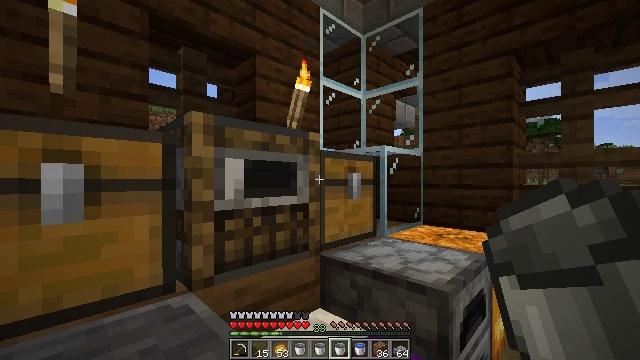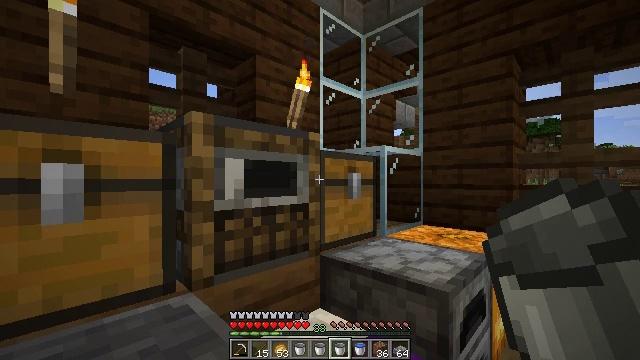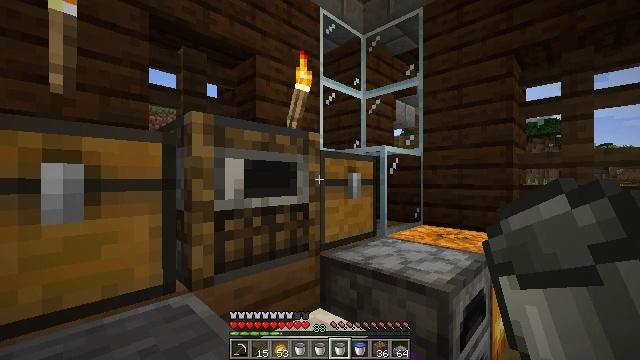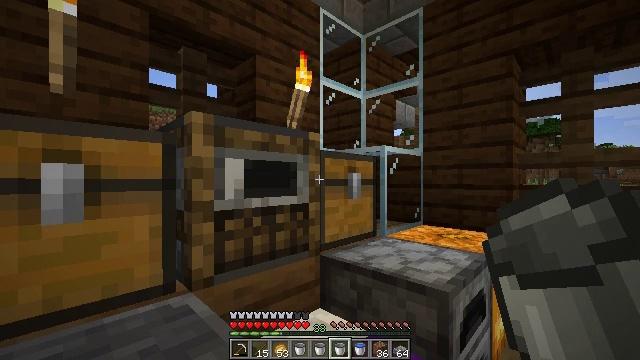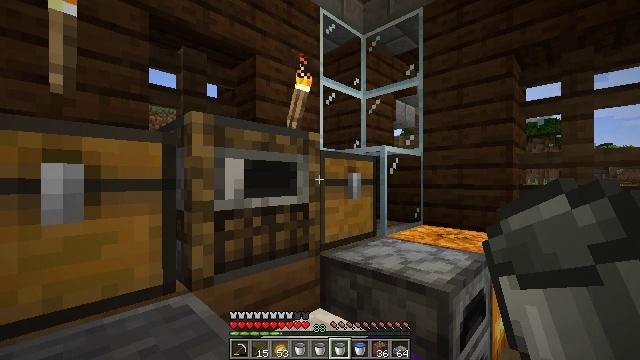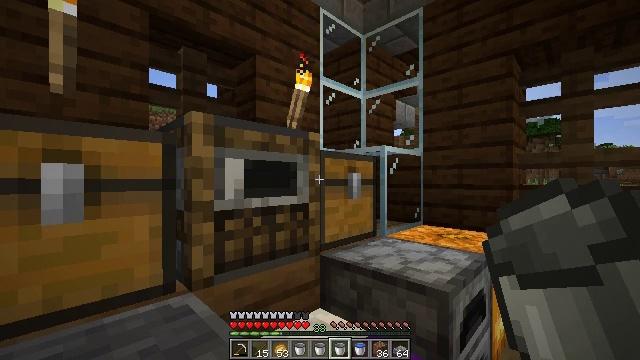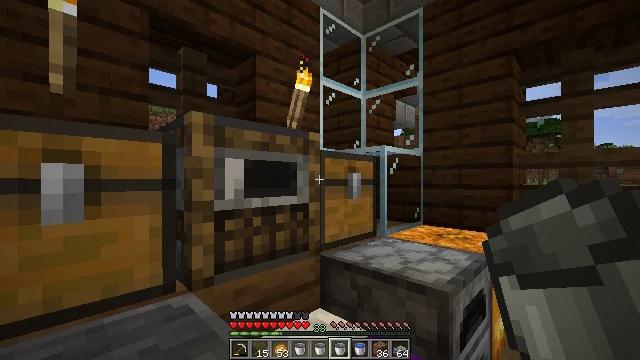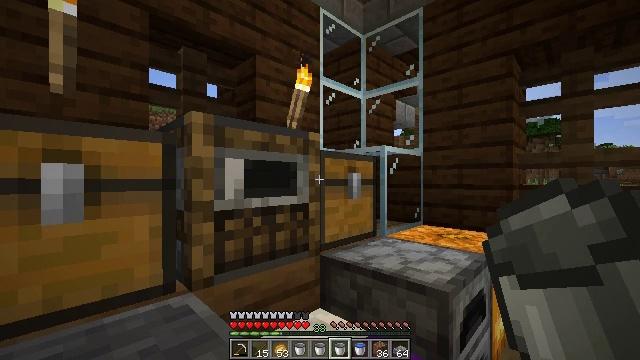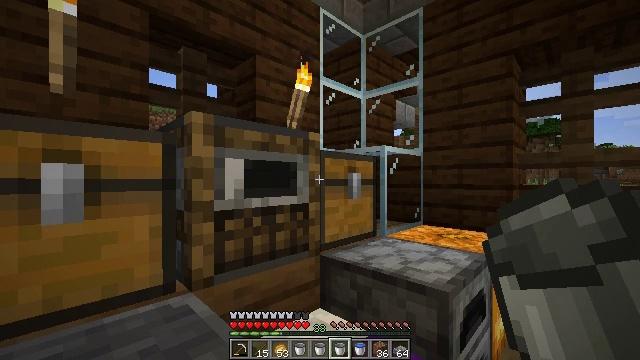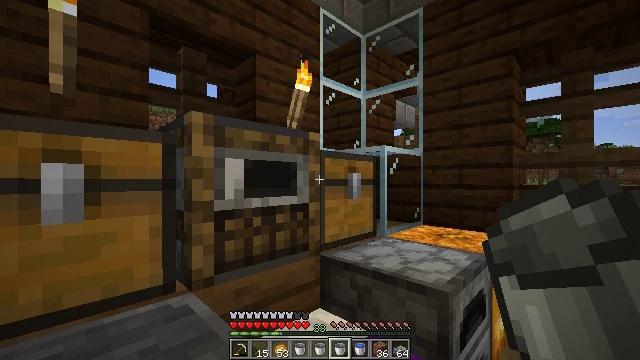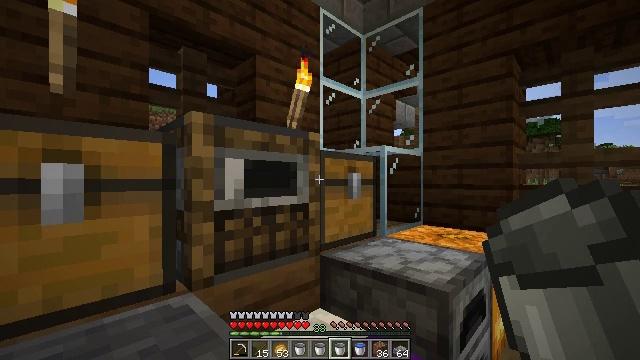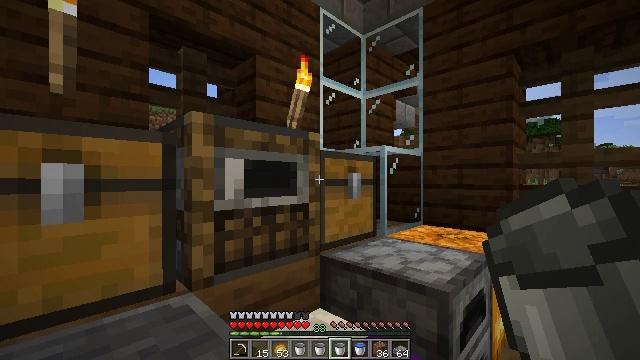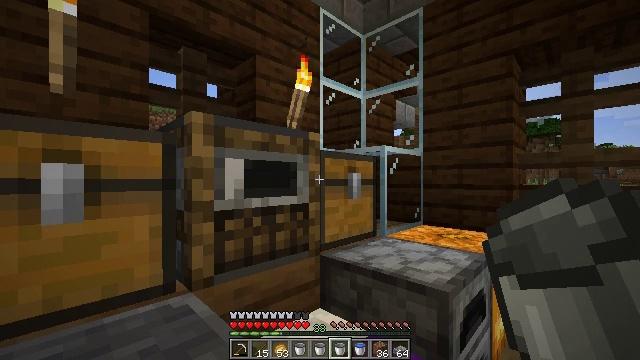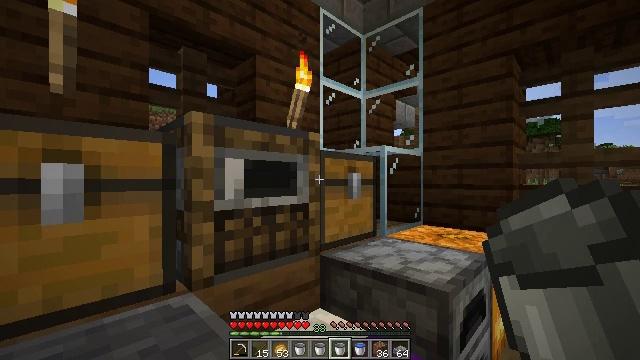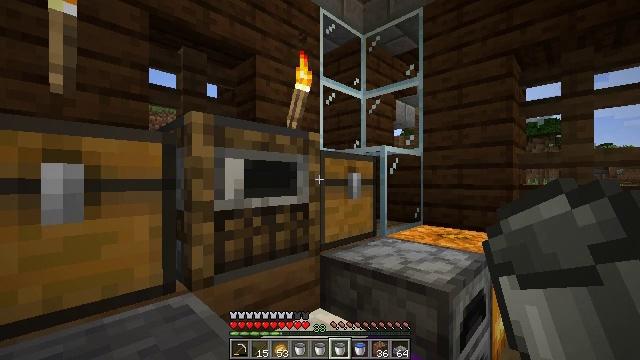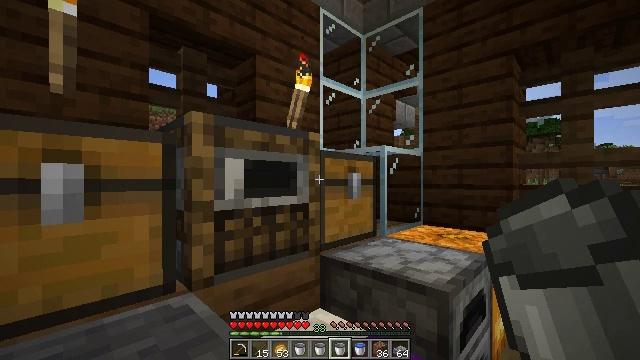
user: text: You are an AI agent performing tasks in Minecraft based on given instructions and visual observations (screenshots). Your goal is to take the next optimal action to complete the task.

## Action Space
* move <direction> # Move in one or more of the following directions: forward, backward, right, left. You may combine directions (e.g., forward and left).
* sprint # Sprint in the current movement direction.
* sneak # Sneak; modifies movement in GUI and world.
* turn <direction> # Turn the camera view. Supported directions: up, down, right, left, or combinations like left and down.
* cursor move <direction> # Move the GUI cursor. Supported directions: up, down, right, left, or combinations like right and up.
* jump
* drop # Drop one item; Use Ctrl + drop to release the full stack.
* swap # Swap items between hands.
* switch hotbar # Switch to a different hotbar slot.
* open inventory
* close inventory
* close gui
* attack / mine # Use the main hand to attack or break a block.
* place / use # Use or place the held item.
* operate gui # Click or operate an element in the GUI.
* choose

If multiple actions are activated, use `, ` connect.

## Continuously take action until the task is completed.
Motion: motion action
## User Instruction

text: Gather spruce leaves to collect foliage.
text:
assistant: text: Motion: no_op
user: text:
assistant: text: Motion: no_op
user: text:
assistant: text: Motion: no_op
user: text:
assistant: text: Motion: no_op
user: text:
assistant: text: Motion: no_op
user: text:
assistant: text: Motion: no_op
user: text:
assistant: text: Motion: no_op
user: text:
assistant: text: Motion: no_op
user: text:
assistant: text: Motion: no_op
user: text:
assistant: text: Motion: no_op
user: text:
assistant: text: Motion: no_op
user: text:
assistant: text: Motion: no_op
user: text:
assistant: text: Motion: no_op
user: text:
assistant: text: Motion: no_op
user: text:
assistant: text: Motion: no_op
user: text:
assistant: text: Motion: no_op
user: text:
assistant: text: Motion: no_op
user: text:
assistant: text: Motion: no_op
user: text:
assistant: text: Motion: no_op
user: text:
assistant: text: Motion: no_op
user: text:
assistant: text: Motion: no_op
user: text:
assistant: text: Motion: no_op
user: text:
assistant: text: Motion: no_op
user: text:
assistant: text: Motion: no_op
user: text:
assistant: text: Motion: no_op
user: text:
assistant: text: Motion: no_op
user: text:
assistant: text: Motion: no_op
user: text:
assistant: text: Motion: no_op
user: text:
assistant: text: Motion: no_op
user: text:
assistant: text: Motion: no_op